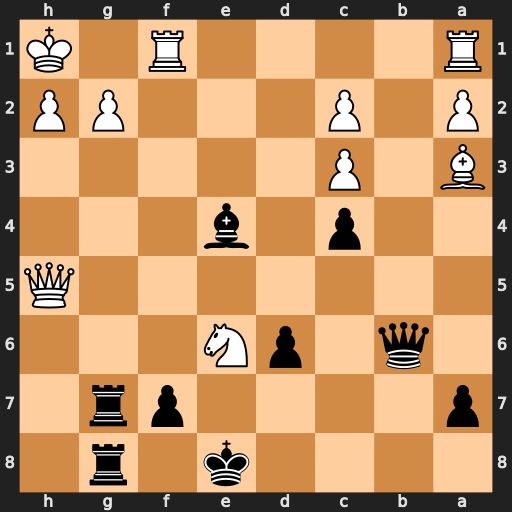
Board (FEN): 4k1r1/p4pr1/1q1pN3/7Q/2p1b3/B1P5/P1P3PP/R4R1K
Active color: b
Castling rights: -
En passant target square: -
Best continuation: Bxg2#